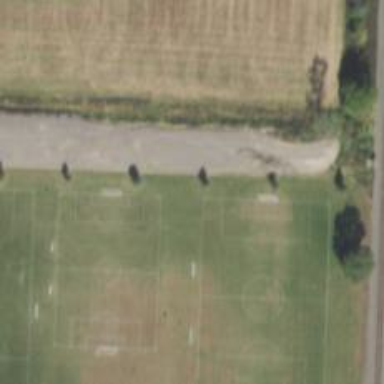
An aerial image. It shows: Soccer pitch for outdoor sports and leisure activities.